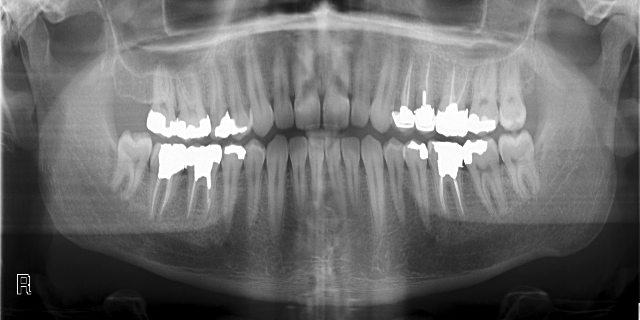
adult